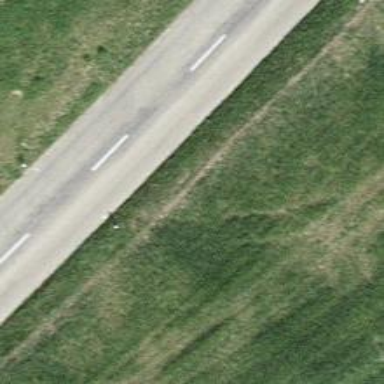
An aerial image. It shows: Tertiary road.